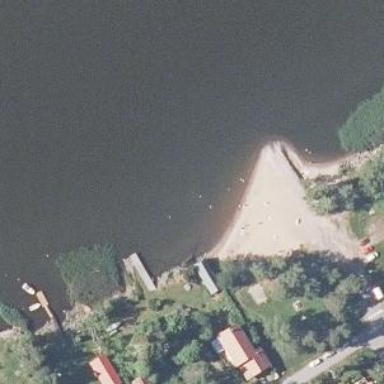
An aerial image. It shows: Beach area ideal for swimming.